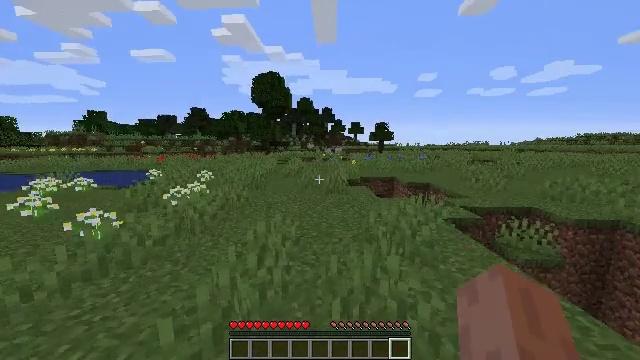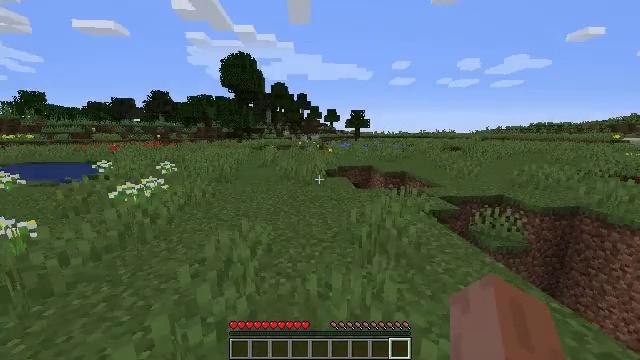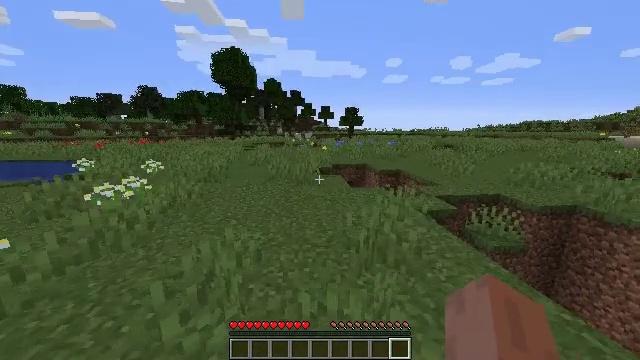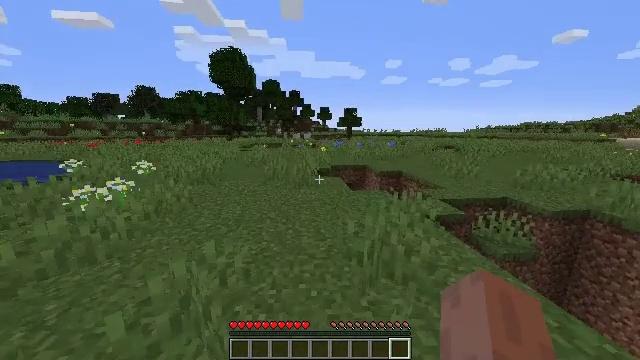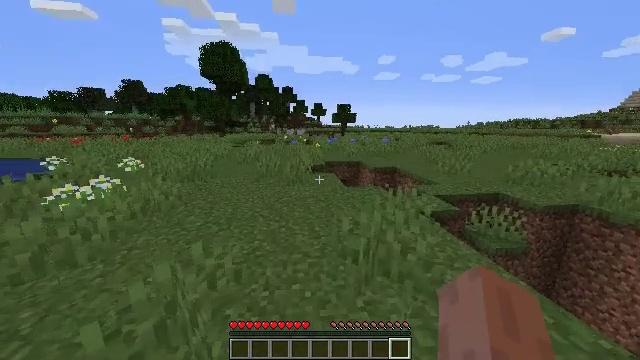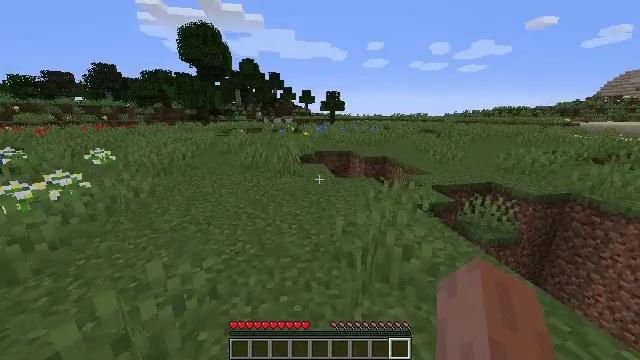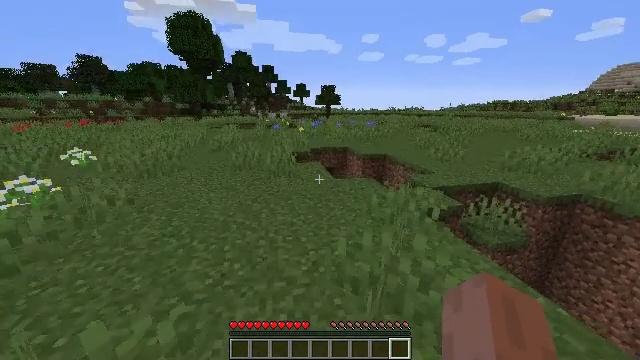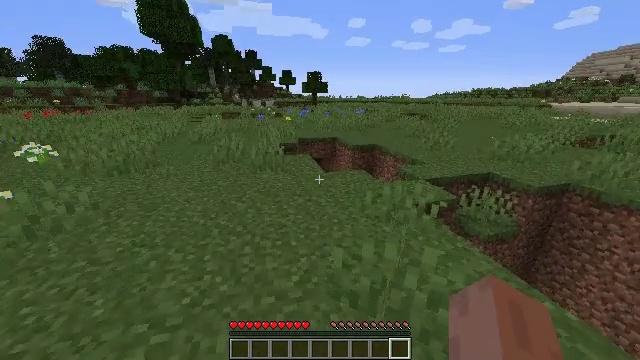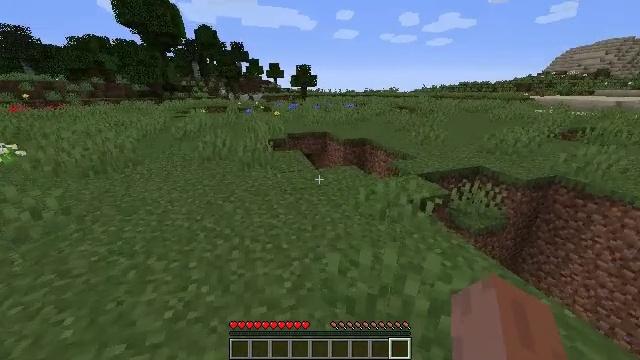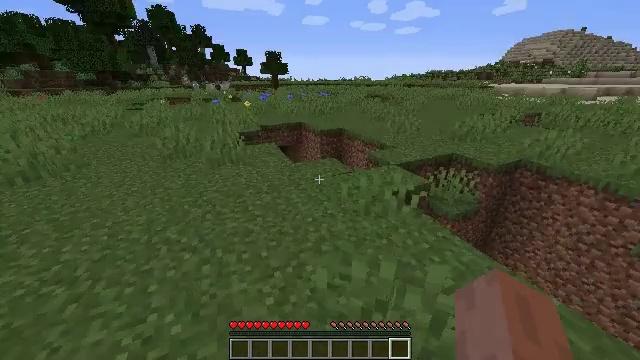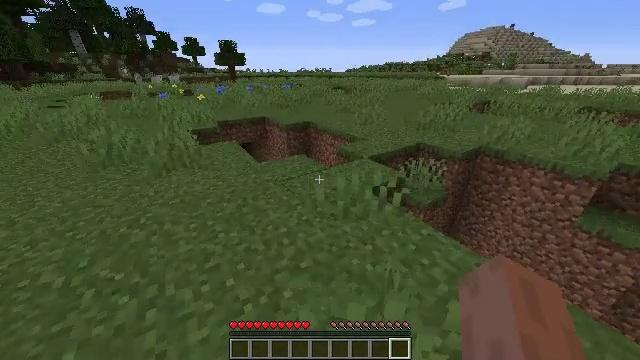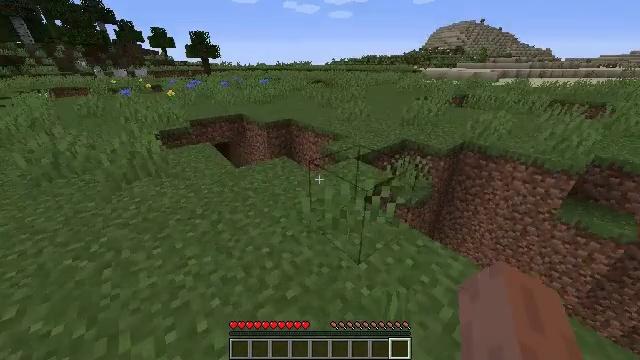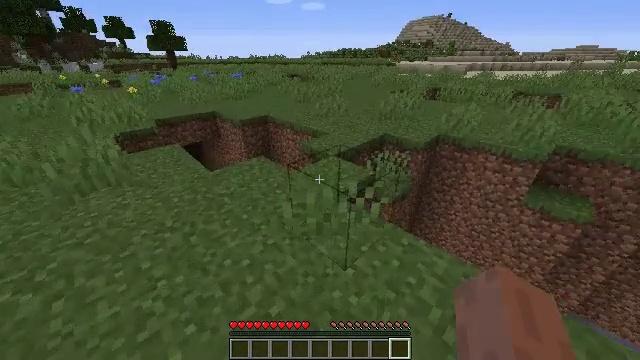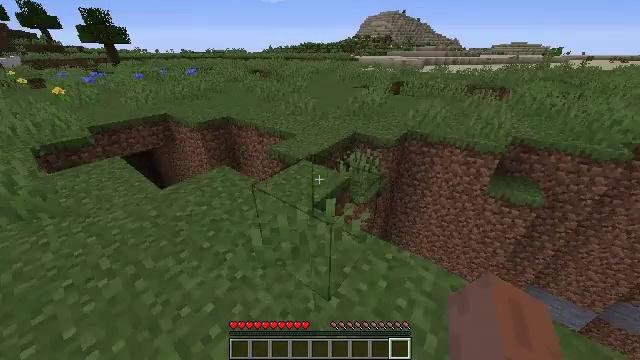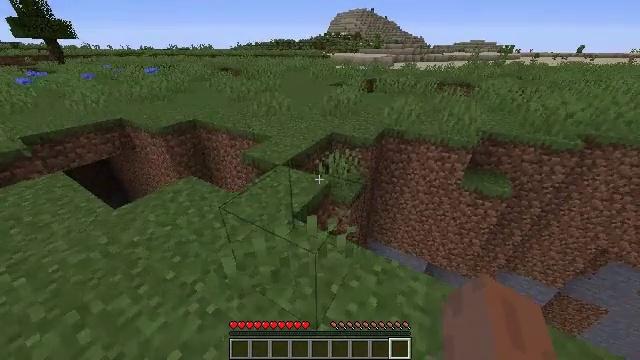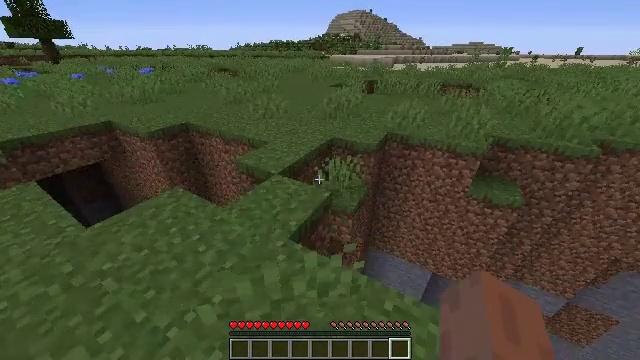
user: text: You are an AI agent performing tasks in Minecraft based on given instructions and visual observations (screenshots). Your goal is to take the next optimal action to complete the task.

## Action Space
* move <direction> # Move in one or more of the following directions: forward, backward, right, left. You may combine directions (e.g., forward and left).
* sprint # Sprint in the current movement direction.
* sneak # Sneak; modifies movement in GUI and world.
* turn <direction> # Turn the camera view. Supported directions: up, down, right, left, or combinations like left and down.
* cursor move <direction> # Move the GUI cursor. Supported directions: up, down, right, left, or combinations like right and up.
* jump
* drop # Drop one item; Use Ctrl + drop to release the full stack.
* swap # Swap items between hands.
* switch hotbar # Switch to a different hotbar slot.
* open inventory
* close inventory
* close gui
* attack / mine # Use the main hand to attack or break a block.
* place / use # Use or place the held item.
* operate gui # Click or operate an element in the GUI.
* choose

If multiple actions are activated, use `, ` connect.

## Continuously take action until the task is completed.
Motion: motion action
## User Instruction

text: Break the tree to get oak logs.
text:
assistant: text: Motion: move forward, turn right and down
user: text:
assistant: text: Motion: move forward, turn right
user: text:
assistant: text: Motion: move forward
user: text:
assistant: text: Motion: move forward, turn right and down
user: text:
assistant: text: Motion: move forward, turn right and down
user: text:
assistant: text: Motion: move forward, turn right and down
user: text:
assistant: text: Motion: move forward, turn right and down
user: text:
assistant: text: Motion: move forward, turn right and down
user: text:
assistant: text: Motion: move forward, turn right and down
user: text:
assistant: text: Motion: move forward, turn right and down
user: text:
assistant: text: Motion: move forward, turn right and down
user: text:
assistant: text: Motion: move forward, turn right and down
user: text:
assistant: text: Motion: move forward, turn right and down
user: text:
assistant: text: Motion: move forward, turn right
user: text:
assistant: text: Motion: move forward
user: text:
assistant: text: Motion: move forward
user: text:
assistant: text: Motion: move forward, turn left
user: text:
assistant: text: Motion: move forward, turn left
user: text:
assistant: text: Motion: move forward and move left, turn left
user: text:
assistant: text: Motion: move forward and move left
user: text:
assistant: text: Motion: move forward and move left
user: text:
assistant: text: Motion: move forward
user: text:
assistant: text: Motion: move forward, turn right
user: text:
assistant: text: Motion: move forward, turn right
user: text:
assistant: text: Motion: move forward, turn right and down
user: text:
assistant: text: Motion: move forward, turn right and down
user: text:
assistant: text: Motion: move forward and move right, turn right and down
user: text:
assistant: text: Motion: move forward and move right
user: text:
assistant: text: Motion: move forward and move right
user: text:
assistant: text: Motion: move forward